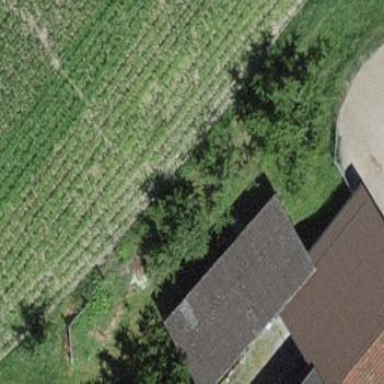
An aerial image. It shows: Rural barn.